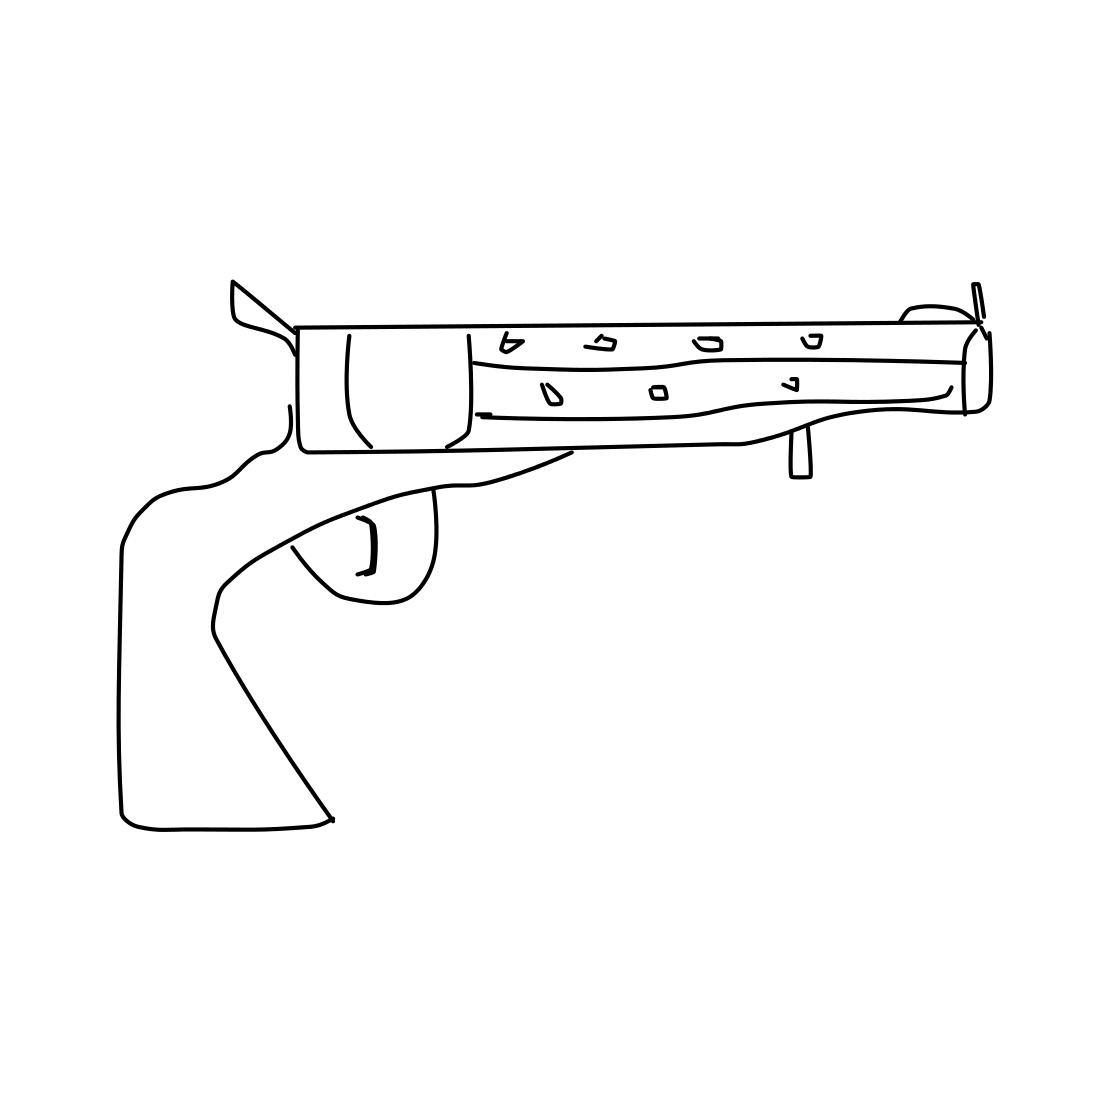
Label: revolver